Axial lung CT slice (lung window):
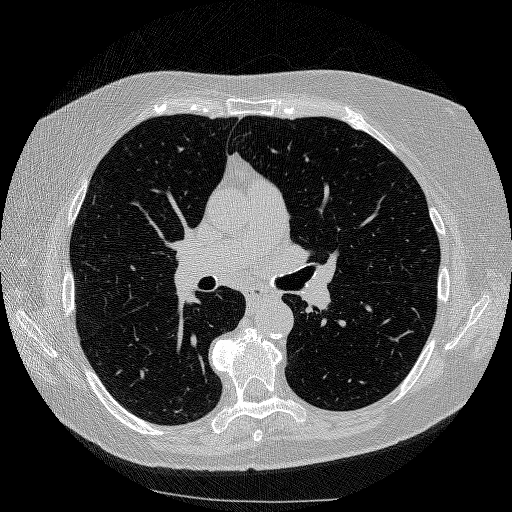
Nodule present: no